如图，在正方形 $ABCD$ 的边长为 6，以 $D$ 为圆心，4 为半径作圆弧．以 $C$ 为圆心，6 为半径作圆弧．若图中阴影部分的面积分别为 $S_1$、$S_2$，时，则 $S_1 - S_2 =$ \_\_\_\_\_\_．（结果保留 $\pi$）

\vspace{2em}

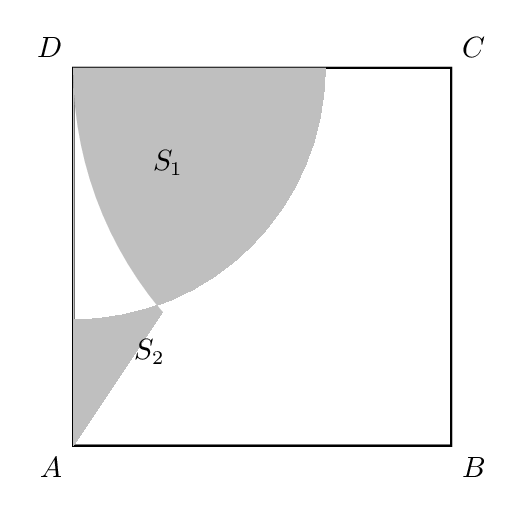
【解答】
\noindent \textbf{【答案】} $13\pi - 36$ / $-36 + 13\pi$

\vspace{1em}

\noindent \textbf{【详解】} 解：由图可知，

\vspace{1em}

\noindent $S_1 + S_3 = \pi \times 4^2 \times \frac{1}{4} = 4\pi$，

\vspace{1em}

\noindent $S_2 + S_3 = 6 \times 6 - \pi \times 6^2 \times \frac{1}{4} = 36 - 9\pi$，

\vspace{1em}

\noindent $\therefore (S_1 + S_3) - (S_2 + S_3) = 4\pi - (36 - 9\pi)$

\vspace{1em}

\noindent 即 $S_1 - S_2 = 13\pi - 36$，

\vspace{1em}

\noindent 故答案为：$13\pi - 36$．

\vspace{2em}

\noindent \textbf{【点睛】} 本题考查扇形面积的计算、正方形的性质，解题的关键是明确题意，利用数形结合的思想解答．
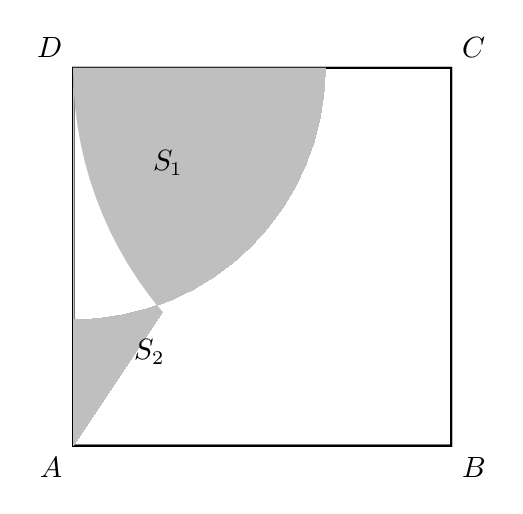